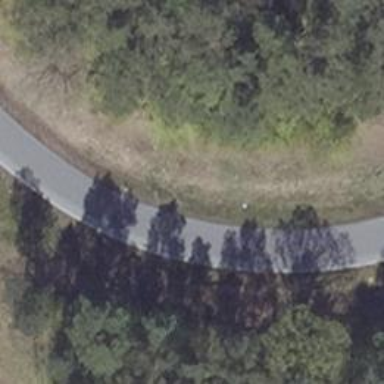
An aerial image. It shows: Trunk link highway with asphalt surface.